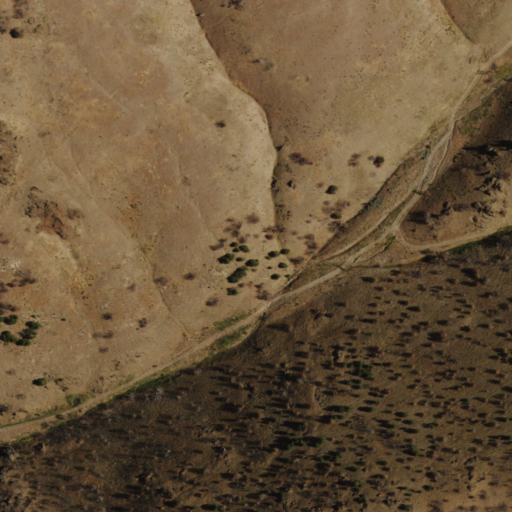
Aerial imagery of valley in Nevada named South Fork Emigrant Canyon containing grassland and evergreen forest